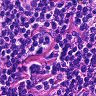
Metastatic tissue present: no